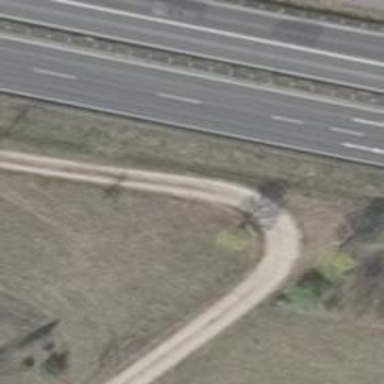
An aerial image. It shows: Service road with compacted grade2 tracktype.